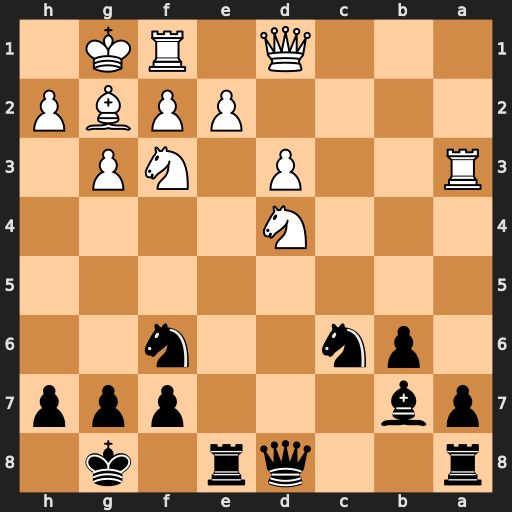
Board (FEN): r2qr1k1/pb3ppp/1pn2n2/8/3N4/R2P1NP1/4PPBP/3Q1RK1
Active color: b
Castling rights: -
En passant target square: -
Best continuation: Nxd4 Nxd4 Bxg2 Kxg2 Qxd4